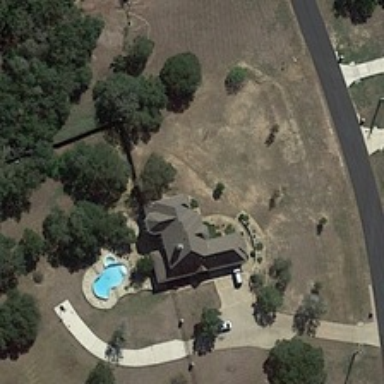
A building with a swimming pool is near many sparse green trees and a road .